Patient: sex M, age 66
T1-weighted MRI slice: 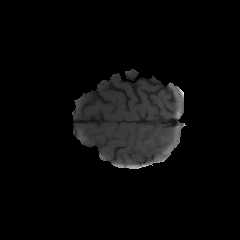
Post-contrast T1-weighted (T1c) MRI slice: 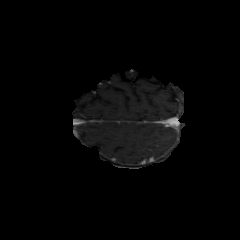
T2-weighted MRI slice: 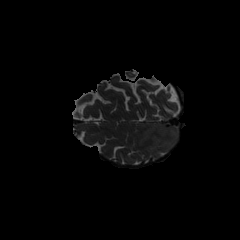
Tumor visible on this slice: no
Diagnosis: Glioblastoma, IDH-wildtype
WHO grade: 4